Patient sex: M
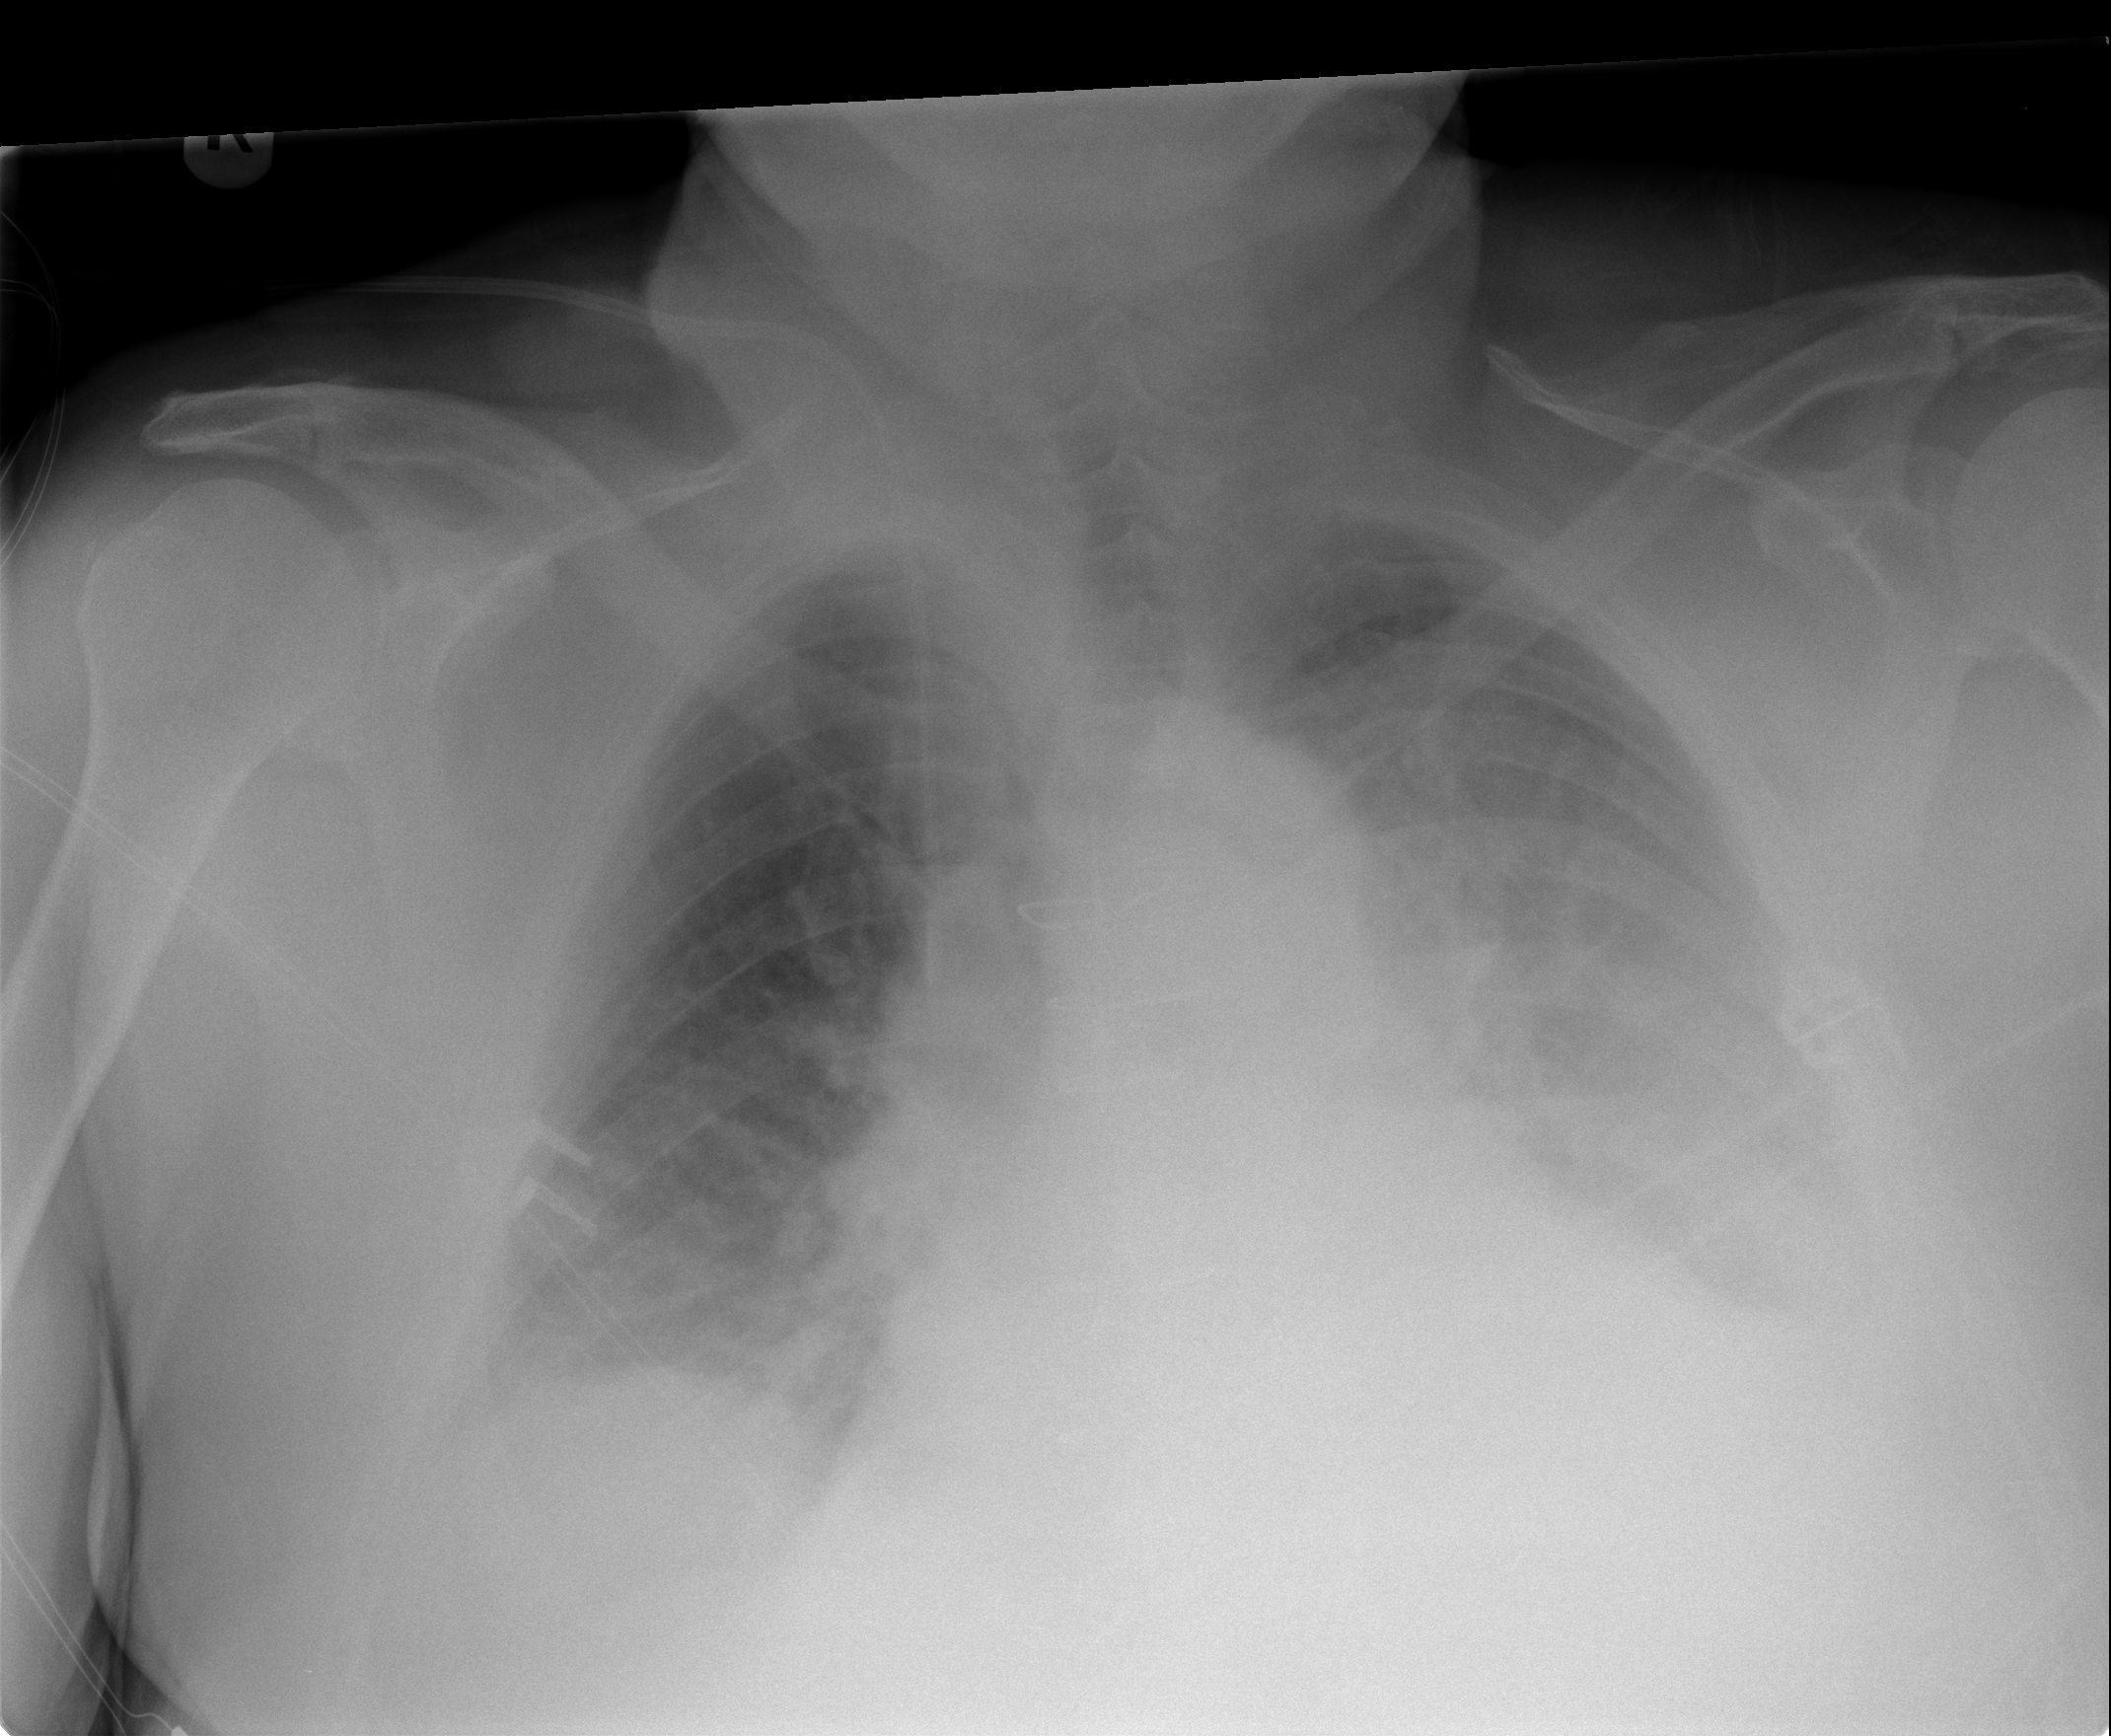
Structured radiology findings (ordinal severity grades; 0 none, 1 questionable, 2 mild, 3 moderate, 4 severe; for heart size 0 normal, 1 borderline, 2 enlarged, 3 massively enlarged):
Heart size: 2
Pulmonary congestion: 2
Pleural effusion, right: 1
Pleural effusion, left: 2
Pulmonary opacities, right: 0
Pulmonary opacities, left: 0
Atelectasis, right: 2
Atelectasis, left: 2